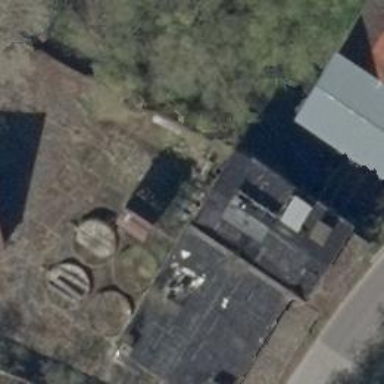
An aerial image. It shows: Part of building.